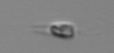
Label: Calciopappus